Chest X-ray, PA view. Patient: 66 years old, sex F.
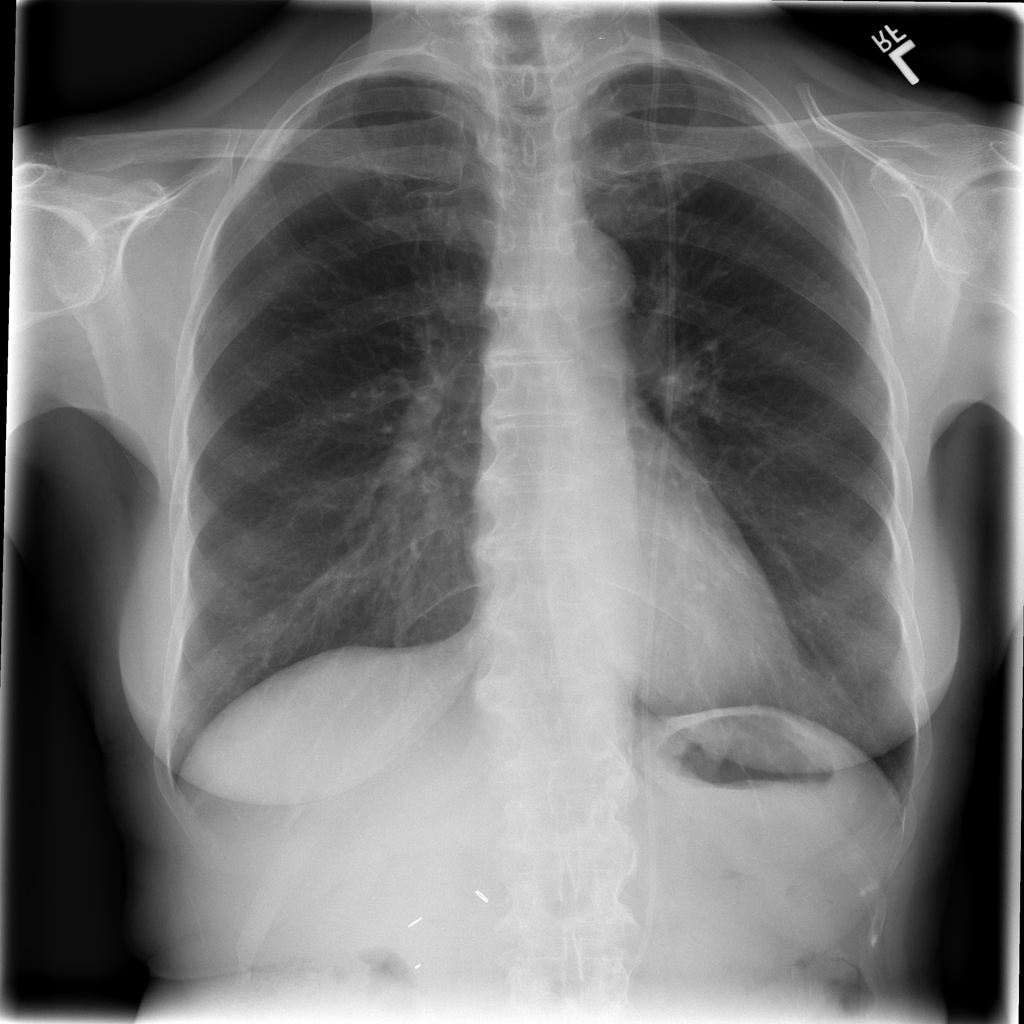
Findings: No Finding